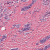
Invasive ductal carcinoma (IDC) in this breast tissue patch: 0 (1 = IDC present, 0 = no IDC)